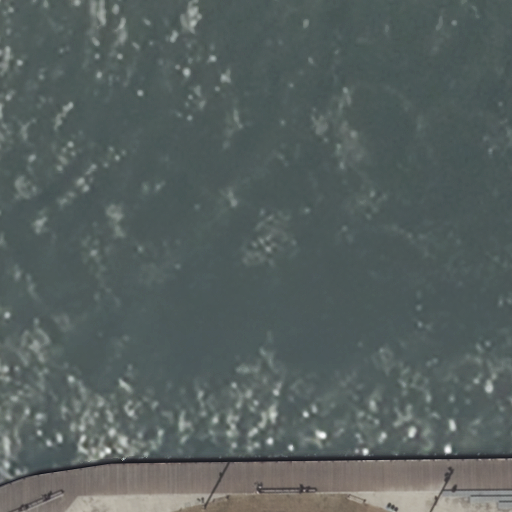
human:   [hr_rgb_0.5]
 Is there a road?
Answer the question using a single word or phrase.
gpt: yes

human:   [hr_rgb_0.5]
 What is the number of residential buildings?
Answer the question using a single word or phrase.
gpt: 0

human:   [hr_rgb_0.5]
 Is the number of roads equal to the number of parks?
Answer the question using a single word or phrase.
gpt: yes

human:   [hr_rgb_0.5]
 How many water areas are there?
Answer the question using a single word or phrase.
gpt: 1

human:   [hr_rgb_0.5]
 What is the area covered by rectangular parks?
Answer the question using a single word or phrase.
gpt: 1053m2

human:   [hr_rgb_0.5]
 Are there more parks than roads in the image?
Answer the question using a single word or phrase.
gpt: no

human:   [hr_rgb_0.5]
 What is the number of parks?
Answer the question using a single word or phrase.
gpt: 1

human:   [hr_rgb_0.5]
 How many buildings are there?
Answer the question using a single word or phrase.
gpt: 0

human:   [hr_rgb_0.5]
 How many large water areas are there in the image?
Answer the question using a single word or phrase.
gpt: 1

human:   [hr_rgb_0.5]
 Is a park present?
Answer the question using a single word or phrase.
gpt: yes

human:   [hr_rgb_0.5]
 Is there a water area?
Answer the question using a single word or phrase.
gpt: yes

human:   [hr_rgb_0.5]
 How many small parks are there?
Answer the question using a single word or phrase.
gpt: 0

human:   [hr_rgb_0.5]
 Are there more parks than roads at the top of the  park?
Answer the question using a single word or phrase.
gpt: yes

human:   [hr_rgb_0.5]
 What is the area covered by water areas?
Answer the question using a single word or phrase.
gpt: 9541m2

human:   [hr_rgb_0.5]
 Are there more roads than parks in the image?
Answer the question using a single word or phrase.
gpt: no

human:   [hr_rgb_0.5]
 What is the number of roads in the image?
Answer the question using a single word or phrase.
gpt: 1

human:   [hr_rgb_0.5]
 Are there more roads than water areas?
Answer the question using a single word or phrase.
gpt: no

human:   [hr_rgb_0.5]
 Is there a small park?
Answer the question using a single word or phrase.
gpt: no

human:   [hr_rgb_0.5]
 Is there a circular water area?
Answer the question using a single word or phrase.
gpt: no

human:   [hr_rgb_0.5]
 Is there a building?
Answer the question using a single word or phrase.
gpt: no

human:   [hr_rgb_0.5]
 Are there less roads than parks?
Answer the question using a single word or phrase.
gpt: no

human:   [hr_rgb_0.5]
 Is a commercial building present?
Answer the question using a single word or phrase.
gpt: no

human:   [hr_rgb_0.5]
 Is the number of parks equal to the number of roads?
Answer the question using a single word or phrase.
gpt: yes

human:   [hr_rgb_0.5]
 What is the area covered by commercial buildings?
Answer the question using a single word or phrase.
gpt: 0m2

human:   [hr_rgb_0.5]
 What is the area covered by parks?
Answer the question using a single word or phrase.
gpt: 1053m2

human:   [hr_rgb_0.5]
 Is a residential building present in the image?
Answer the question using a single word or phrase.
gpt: no

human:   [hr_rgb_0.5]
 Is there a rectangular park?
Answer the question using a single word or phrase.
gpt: yes

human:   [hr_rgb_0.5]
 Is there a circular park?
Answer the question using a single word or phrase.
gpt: no

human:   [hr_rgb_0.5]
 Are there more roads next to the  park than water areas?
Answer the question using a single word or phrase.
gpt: no

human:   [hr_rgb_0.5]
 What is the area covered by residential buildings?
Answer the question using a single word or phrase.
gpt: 0m2

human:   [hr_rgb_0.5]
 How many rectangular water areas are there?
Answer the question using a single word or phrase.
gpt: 0

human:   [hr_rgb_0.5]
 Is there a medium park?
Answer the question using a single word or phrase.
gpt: no

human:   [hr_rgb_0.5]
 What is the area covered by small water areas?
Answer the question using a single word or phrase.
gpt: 0m2

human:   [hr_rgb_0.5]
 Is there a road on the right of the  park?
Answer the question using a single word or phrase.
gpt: no

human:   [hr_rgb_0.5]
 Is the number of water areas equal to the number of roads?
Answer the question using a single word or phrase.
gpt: yes

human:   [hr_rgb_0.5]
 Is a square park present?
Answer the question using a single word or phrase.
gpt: no

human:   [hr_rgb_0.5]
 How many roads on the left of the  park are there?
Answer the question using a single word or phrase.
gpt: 1

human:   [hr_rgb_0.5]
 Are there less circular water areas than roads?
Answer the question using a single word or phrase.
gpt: yes

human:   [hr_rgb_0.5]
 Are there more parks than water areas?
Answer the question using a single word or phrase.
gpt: no

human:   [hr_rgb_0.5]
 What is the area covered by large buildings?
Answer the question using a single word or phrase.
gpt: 0m2

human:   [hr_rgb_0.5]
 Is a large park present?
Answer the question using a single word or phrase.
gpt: yes

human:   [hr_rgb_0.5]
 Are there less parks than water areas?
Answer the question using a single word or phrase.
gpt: no

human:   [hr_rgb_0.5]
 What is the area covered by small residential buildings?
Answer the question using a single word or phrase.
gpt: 0m2

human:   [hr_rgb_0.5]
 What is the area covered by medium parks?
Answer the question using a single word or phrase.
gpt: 0m2

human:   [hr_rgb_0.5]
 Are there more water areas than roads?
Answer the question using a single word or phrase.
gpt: no

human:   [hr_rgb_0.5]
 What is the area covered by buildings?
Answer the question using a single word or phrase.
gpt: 0m2

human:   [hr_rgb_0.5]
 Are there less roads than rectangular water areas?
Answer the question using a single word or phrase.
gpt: no

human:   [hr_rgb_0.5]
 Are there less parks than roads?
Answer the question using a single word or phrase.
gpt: no

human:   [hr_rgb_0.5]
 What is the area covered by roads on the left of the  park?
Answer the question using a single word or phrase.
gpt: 0m2

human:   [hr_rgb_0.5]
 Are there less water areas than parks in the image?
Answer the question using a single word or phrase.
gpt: no

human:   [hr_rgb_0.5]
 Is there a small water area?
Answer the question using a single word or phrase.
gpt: no

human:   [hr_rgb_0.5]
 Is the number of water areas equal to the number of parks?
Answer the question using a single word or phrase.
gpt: yes

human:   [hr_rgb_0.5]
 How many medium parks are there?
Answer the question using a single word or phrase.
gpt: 0

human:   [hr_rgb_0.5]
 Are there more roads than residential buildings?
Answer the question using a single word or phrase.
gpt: yes

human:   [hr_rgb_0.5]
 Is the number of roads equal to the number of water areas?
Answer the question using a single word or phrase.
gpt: yes

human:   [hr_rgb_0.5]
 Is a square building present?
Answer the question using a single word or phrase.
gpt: no

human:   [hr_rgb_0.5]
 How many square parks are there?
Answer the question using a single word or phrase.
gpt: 0

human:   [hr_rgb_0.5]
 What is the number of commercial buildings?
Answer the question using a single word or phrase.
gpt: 0

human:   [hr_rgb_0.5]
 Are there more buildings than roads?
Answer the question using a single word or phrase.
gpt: no

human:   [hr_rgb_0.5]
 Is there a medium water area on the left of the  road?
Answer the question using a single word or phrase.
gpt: no

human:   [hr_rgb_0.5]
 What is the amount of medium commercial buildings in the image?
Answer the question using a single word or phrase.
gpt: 0

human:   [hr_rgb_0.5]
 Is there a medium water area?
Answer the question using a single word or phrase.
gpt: no

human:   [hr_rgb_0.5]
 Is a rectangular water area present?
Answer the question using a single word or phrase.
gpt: no

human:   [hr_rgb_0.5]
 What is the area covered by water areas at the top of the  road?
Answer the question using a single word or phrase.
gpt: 9541m2